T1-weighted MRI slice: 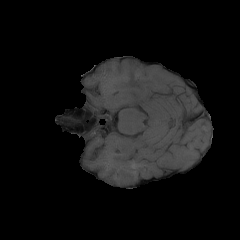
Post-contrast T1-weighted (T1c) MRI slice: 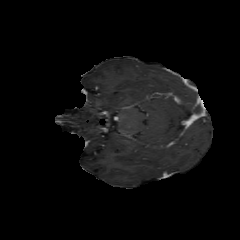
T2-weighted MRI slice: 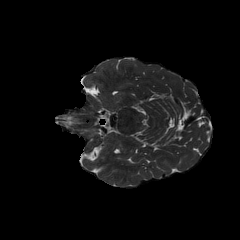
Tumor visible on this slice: no